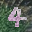
Label: 4